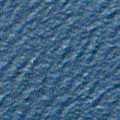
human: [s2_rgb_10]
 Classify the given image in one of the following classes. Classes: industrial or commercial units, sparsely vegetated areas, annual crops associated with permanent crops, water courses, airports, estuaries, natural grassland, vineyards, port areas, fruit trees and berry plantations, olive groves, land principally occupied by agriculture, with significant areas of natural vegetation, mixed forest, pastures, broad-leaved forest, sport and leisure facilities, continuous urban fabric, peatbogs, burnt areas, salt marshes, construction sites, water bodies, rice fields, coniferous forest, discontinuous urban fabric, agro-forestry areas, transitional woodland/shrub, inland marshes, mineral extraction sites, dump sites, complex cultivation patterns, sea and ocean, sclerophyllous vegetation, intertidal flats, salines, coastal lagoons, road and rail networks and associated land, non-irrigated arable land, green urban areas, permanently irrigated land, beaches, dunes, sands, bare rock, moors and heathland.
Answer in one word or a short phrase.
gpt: sea and ocean